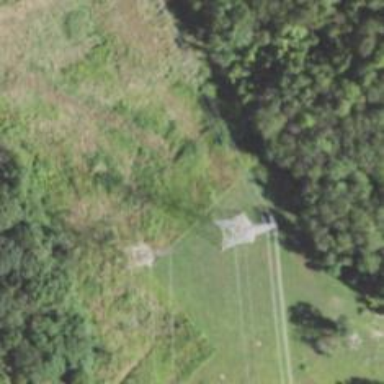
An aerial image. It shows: Lattice structure tower used for power distribution.